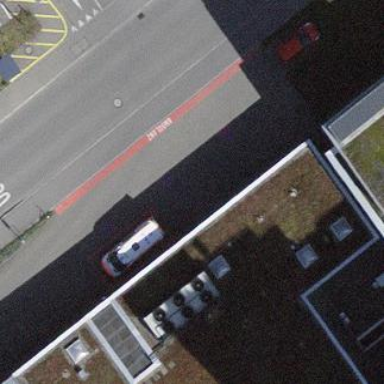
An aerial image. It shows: Ambulance station building.